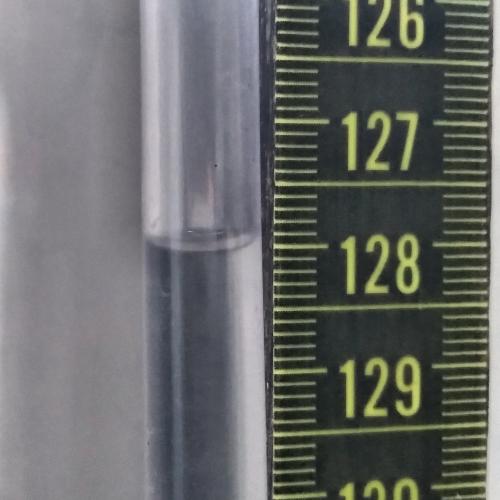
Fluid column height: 128.0 cm